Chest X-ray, PA view. Patient: 54 years old, sex M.
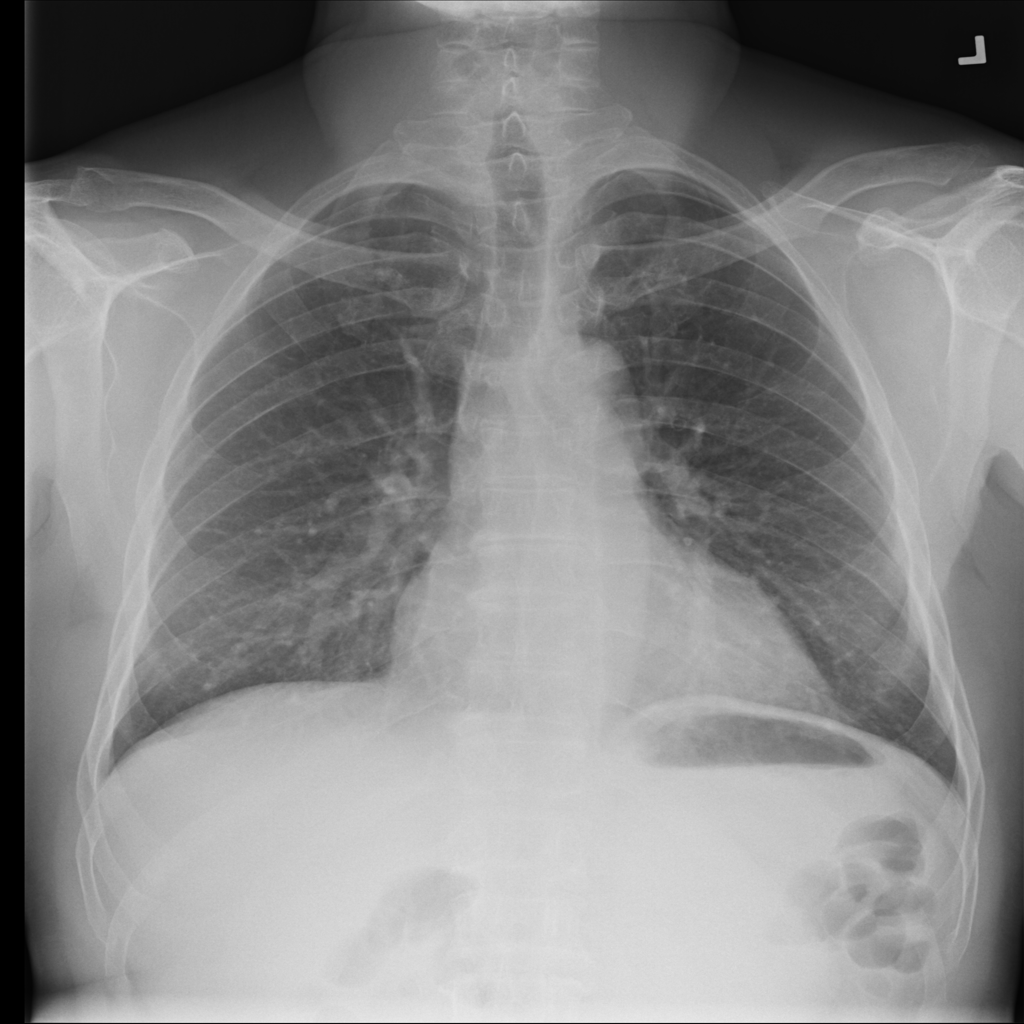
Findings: No Finding